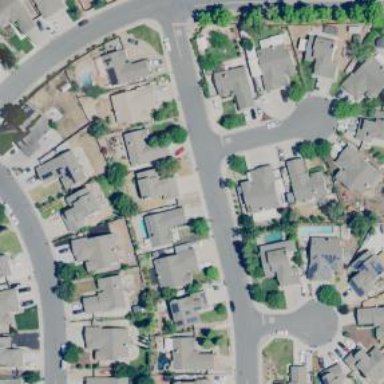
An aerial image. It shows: This residential area consists of single-family homes.